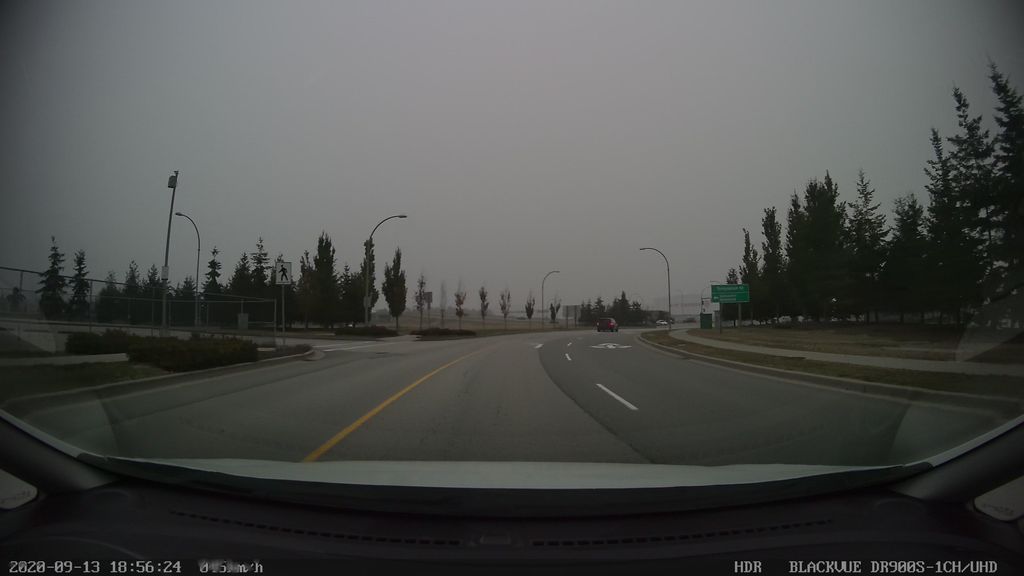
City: vancouver